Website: apple
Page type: billing-address
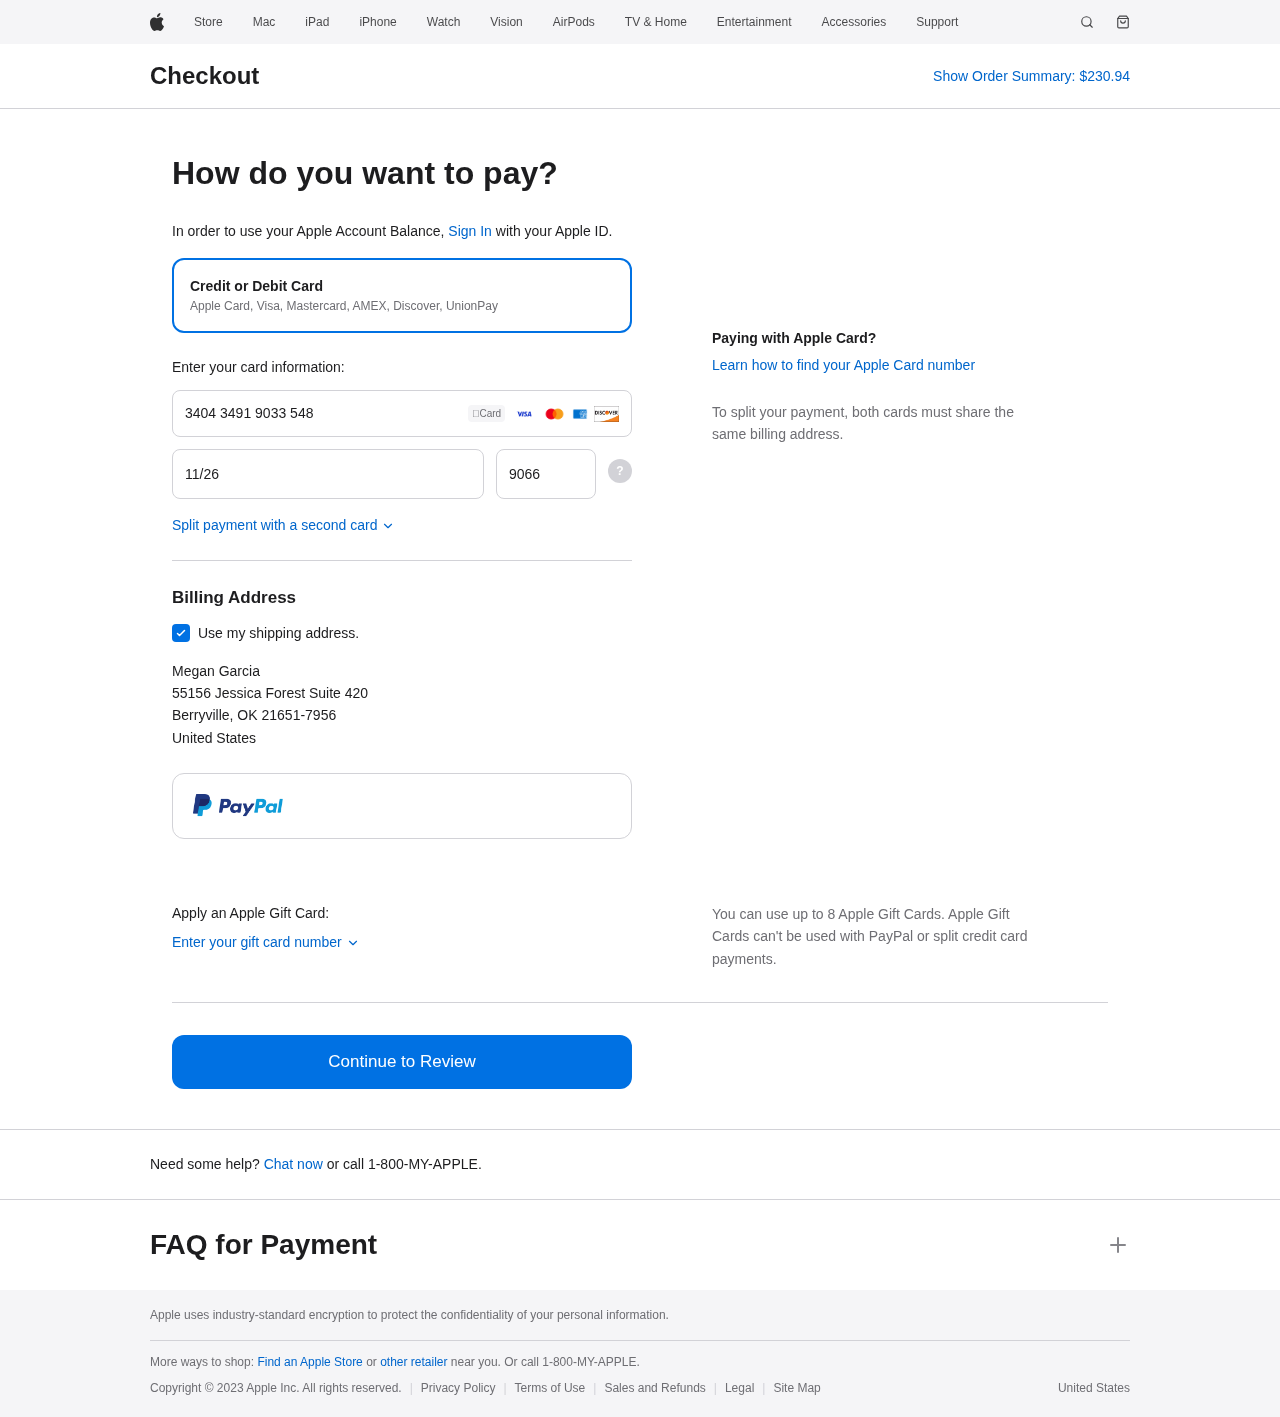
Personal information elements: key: PII_CARD_CVV
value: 9066
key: PII_CARD_EXPIRY
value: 11/26
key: PII_CARD_NUMBER
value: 3404 3491 9033 548
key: PII_CITY
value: Berryville
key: PII_COUNTRY
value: United States
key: PII_FULLNAME
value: Megan Garcia
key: PII_POSTCODE_FULL
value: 21651-7956
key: PII_STATE_ABBR
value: OK
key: PII_STREET
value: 55156 Jessica Forest Suite 420
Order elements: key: ORDER_TOTAL
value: $230.94